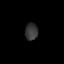
Tissue: lung
Cell type: Endothelial cells
Senescence score: 0.5466
Nuclear area (px): 208
Mean DAPI intensity: 55.788